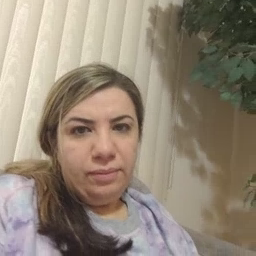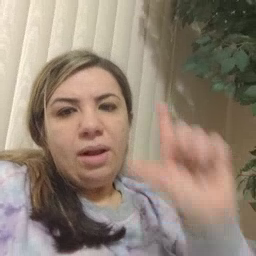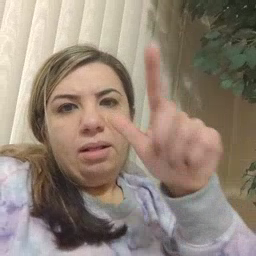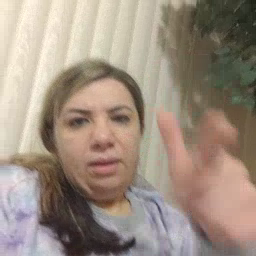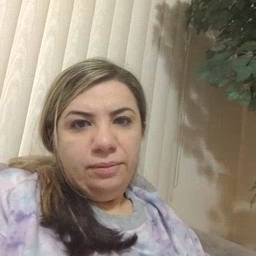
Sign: later